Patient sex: M
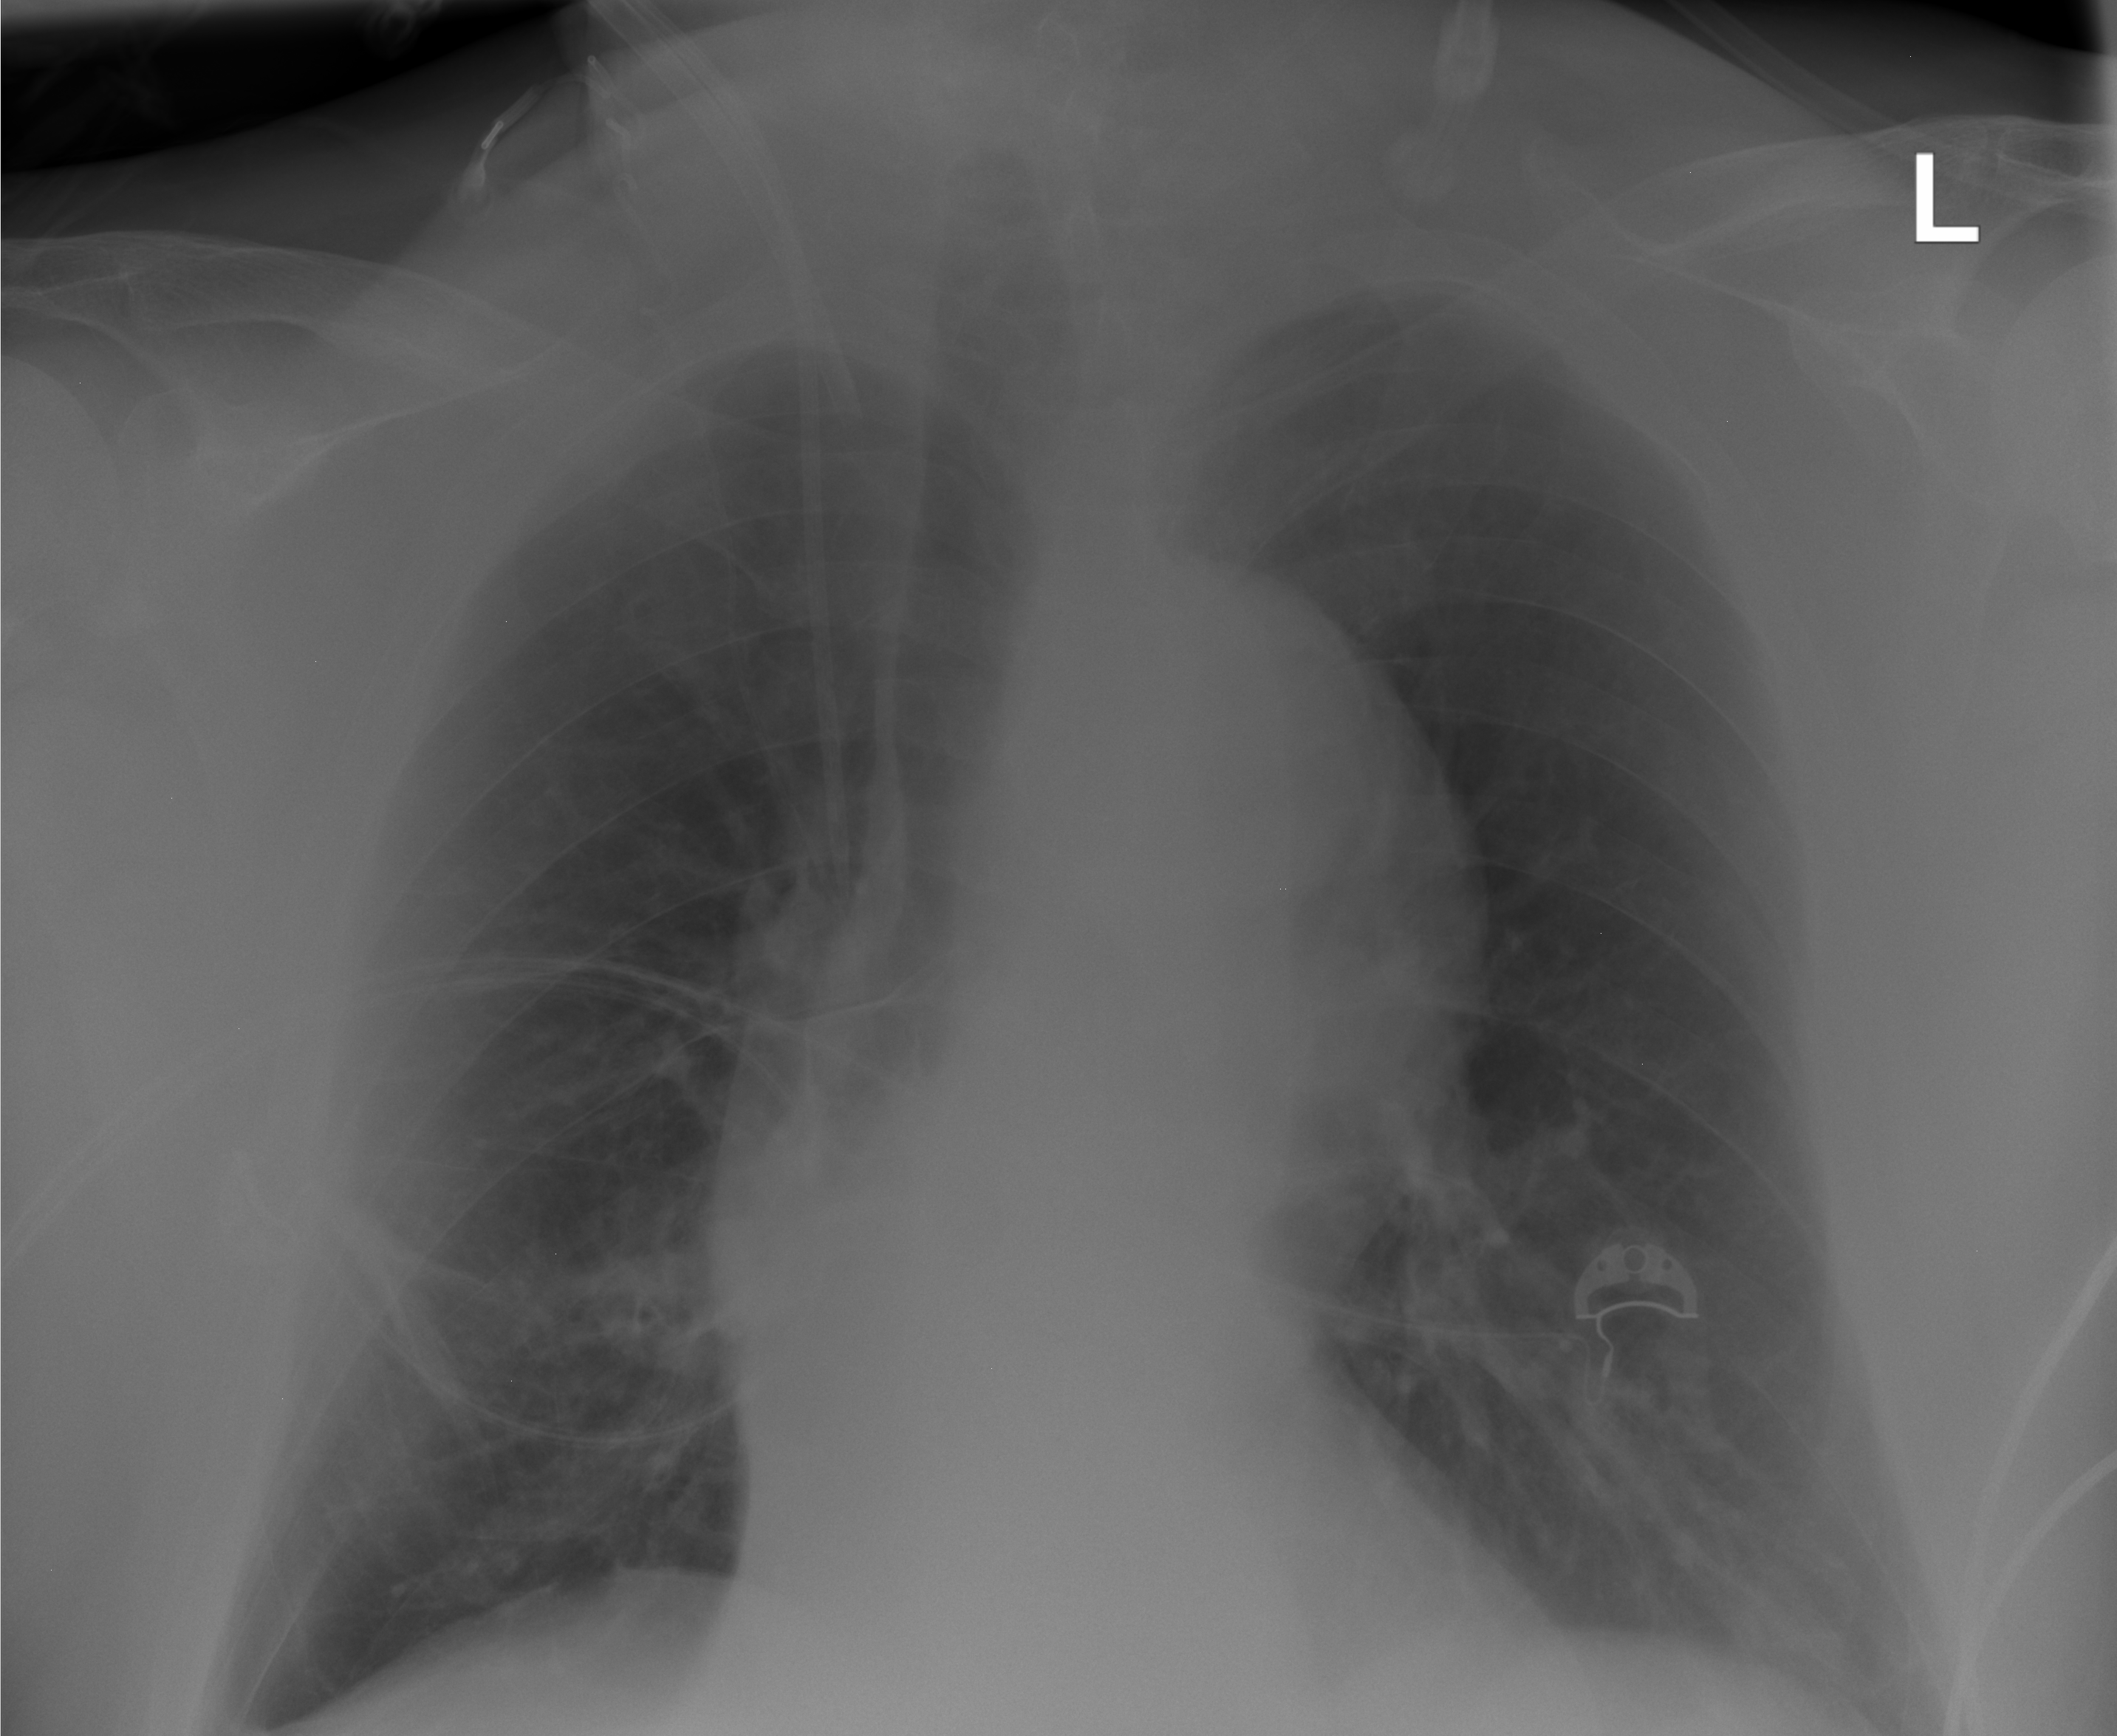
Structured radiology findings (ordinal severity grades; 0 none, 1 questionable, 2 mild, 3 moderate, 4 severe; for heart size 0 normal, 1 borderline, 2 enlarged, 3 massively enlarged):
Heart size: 0
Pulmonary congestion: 0
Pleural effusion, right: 0
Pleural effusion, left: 0
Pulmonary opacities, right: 0
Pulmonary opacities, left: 0
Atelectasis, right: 2
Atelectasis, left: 1